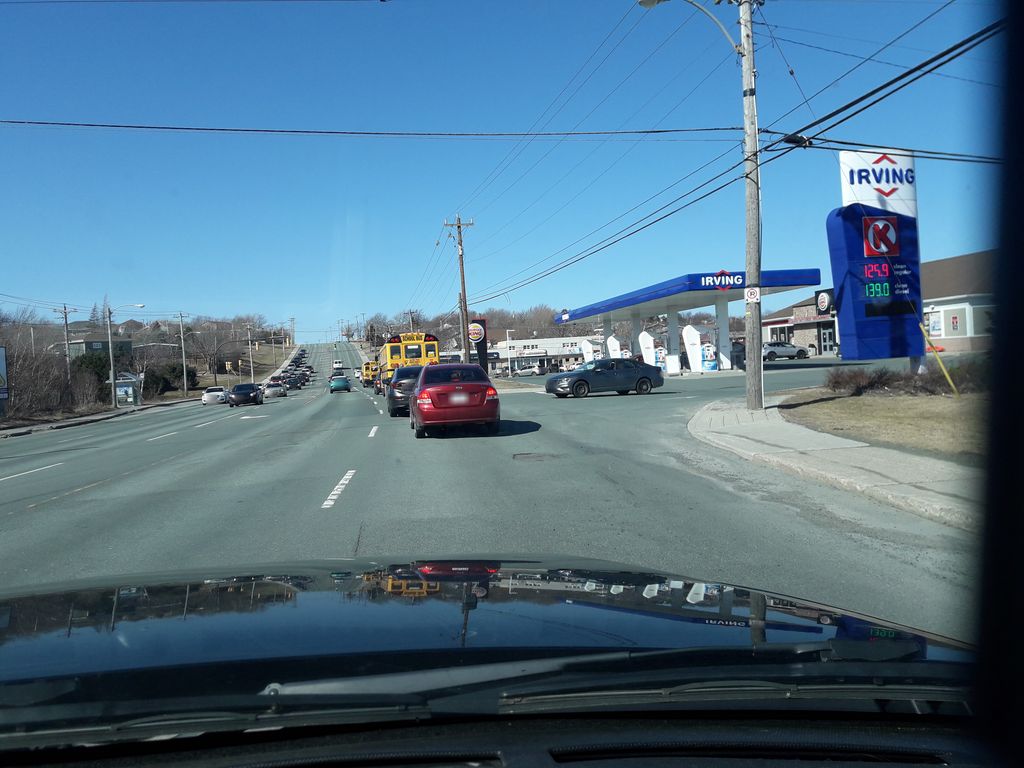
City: st_johns